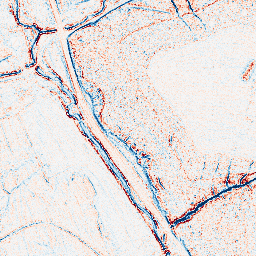
Category: edge_preserving
Decomposition family: anisotropic_diffusion
Decomposition parameters: iterations: 5
kappa: 50
gamma: 0.05
Upsampling method: cubic_mitchell
Upsampling parameters: scale: 8
Upsampling scale: 8